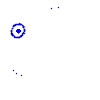
Particle: kaon